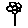
Label: flower